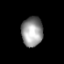
Tissue: prostate
Cell type: Fibroblasts
Senescence score: 0.7501
Nuclear area (px): 618
Mean DAPI intensity: 149.571